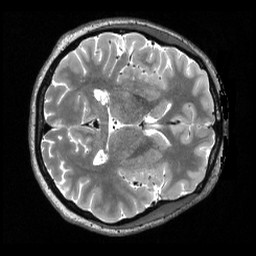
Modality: T2w
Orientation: axial
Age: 20
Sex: female
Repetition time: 3.2 s
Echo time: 0.563 s